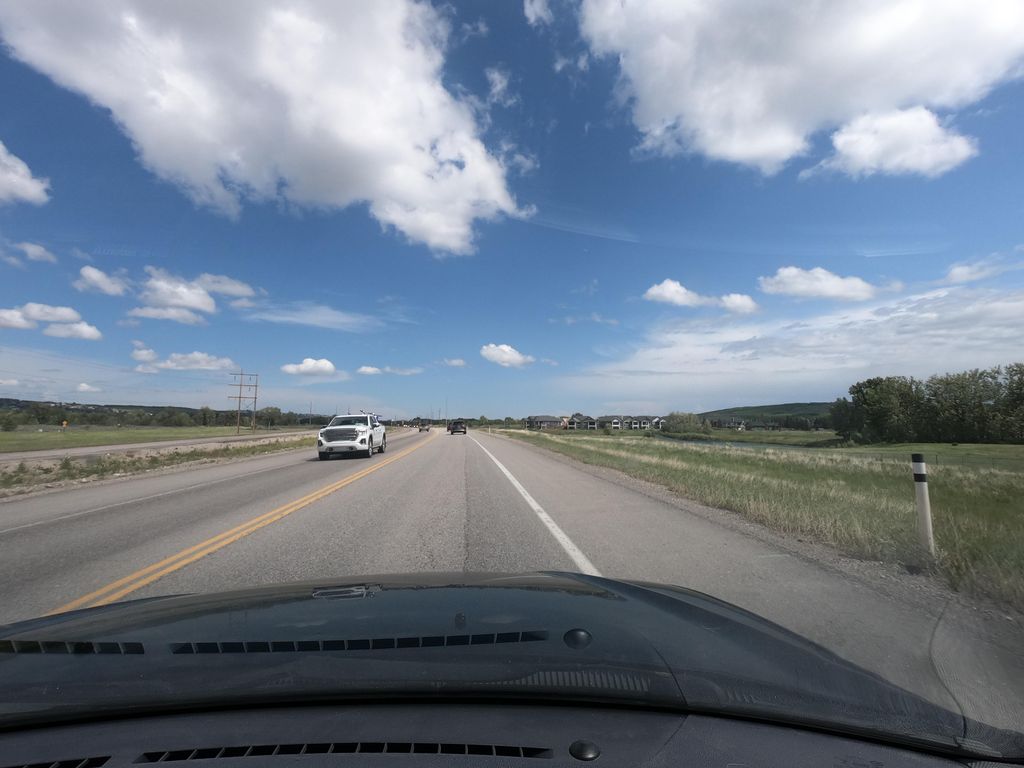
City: calgary